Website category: book
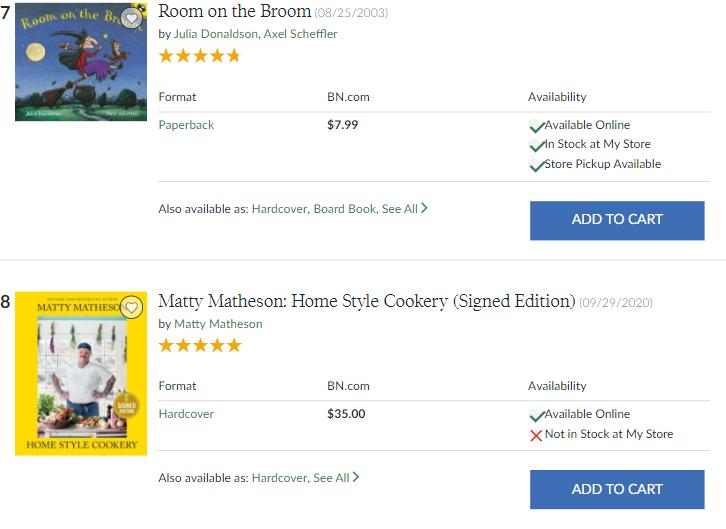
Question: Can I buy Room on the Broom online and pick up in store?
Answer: yes

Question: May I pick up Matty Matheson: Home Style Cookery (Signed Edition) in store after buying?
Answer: no

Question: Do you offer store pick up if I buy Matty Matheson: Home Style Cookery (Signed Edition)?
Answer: no

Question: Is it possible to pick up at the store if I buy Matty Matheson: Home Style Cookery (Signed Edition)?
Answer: no

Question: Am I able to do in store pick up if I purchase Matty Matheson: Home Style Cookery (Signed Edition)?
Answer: no

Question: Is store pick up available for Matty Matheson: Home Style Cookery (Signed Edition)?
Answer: no

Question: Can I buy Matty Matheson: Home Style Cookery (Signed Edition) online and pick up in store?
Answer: no